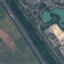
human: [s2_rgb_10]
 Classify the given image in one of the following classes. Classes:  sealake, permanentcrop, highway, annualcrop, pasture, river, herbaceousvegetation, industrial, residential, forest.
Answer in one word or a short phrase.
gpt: Highway